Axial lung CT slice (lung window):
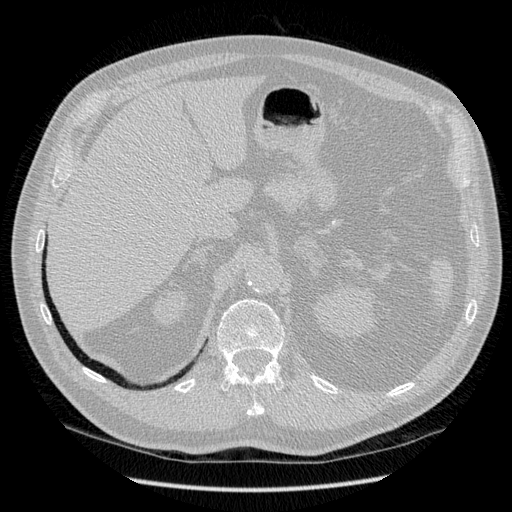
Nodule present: no